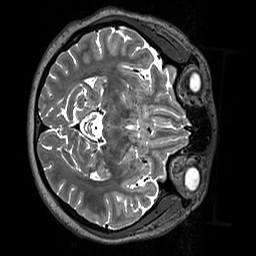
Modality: T2w
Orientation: axial
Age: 28
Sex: female
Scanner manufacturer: siemens
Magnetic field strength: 3 T
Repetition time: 3.2 s
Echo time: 0.412 s